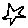
Label: star